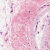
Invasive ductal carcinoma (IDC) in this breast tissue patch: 0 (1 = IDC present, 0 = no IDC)